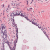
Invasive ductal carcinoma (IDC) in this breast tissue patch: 1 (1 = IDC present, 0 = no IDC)